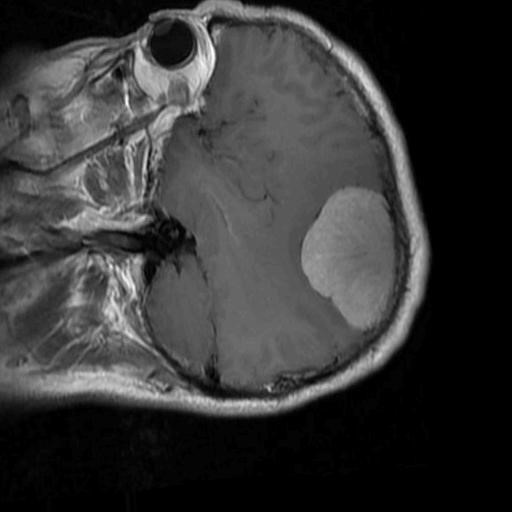
Label: brain_menin